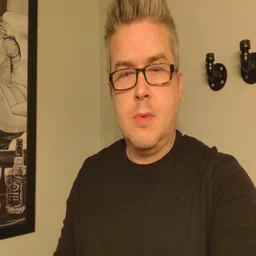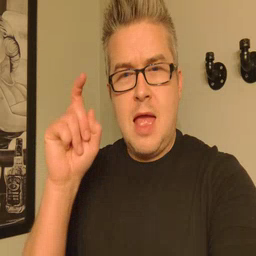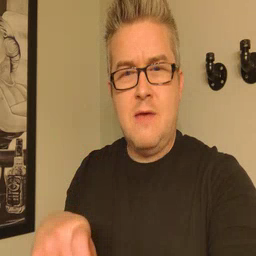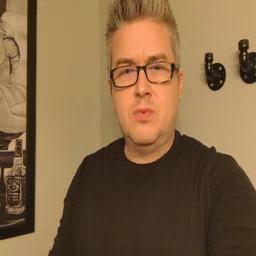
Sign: haveto